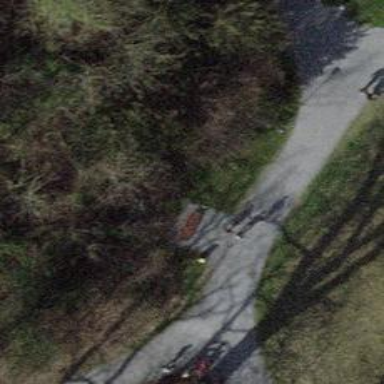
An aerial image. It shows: Bench for seating.